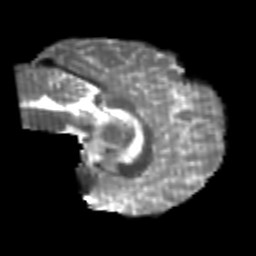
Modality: T2w
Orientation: sagittal
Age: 21
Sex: male
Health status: healthy
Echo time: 0.074 s